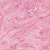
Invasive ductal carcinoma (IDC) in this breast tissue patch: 0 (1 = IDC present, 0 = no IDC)